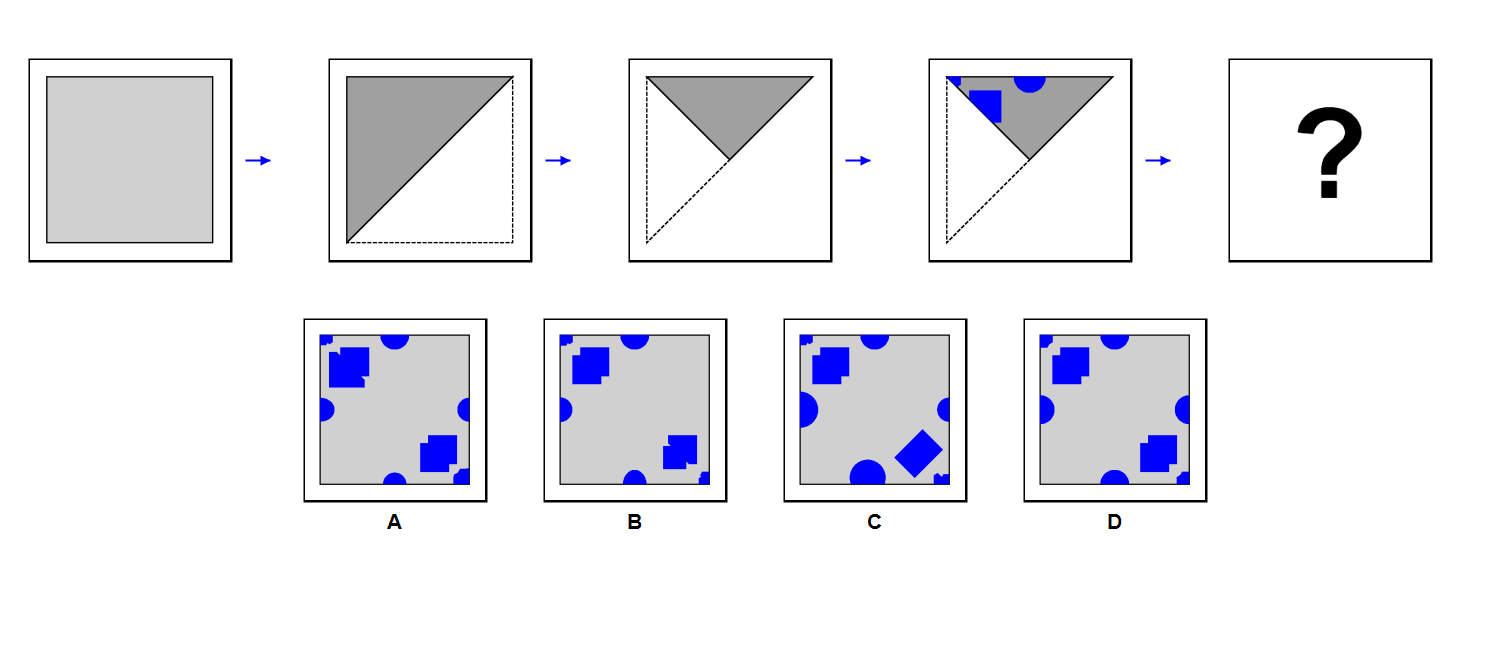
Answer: D